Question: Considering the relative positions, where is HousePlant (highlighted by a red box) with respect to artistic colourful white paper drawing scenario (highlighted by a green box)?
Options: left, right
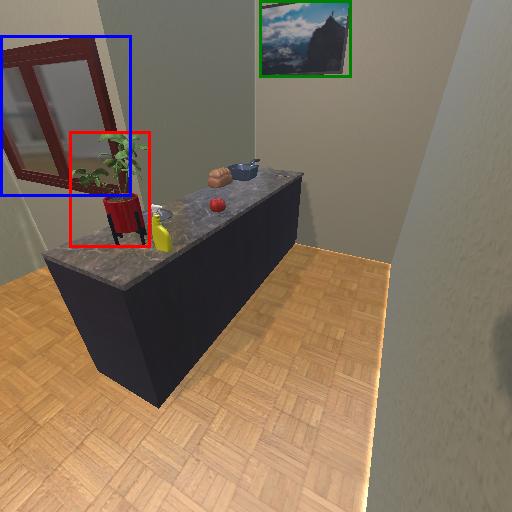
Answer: left